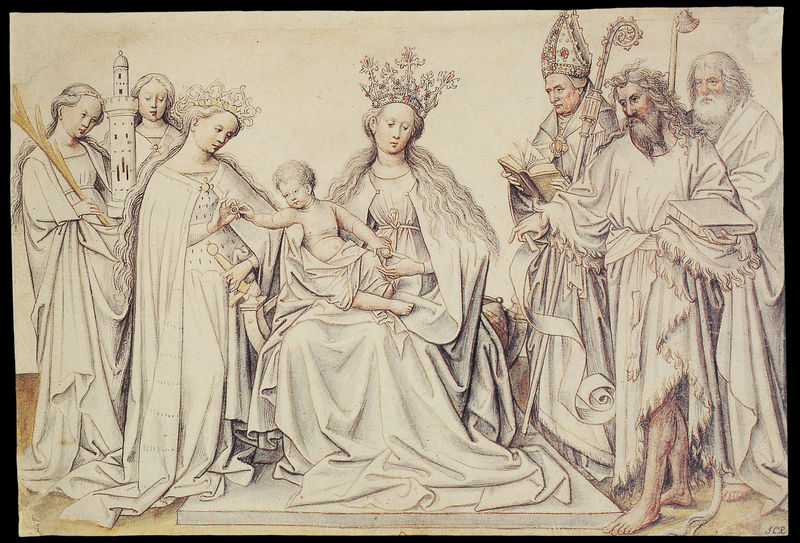
Titel: Verlobung der Hl. Katharina mit dem Jesuskind
Institution: Inv.Nr. Hz 3929, Kapsel 560
Schlagwörter: umhang, frauen, frau, männer, zeichnung, bibel, niederlande, gewand, mantel, sitzend, kind, krone, turm, schrift, bücher, stab, baby, bischof, papst, thron, faltenwurf, ring, moses, buch, schwert, kardinal, geschenk, lilie, ehe, palmzweig, christus, jesus, könige, königin, heilig, maria, aufgeschlagen, madonna, maria magdalena, gabe, zeichung, katharina, märtyrerin, evangelist, evangelium, himmelskönigin, liste, bischoff, bubel, renaissaince